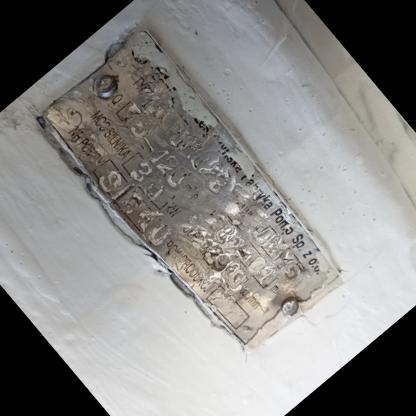
Klasa: tabliczka-znamionowa